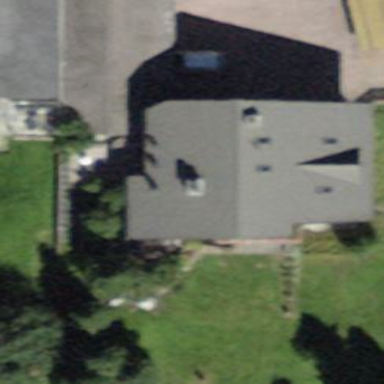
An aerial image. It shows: Building with tiled roof.